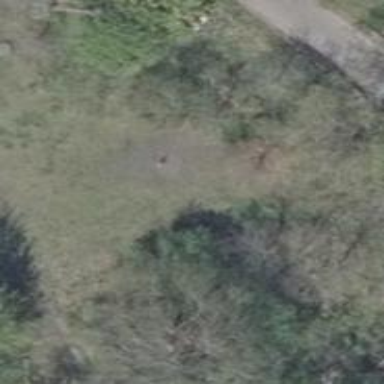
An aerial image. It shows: Disc golf basket.